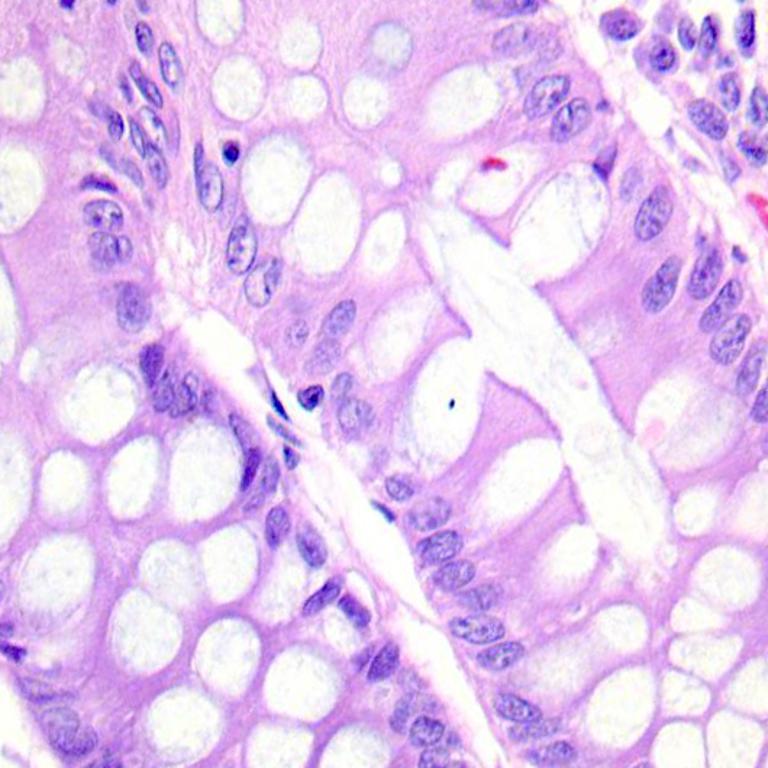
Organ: colon
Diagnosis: benign